Question: [Edited]
I am using ASP.NET MVC with EF 6.
On a Web page which shows all the information regarding customer Name and customer address. Now I want to filter records according to customer name or customer address.
Below is my logic to search the searchText in the customer table and Address Table but still it is only searching by customer Name only.

'''
public class Address
{
public int AdressID;
public string Street;
public string city;
public string Zip;
}
'''
'''
public class Customer
{
public int CustomerId;
public string CustomerName;
public string AdressId;
public int CustomerActive;
public virtual Address Address;
public virtual ICollection<Site> Sites;
}
'''
This is what I did in my controller.
'''
public AllCustomerList GetCustomersV2WithFilterAsync(FilterQuery fr)
{
var searchText = GetFilterForSearchText(fr, FilterType.SearchText);
this.DatabaseContext.DisableLazyLoading();
var totalCount = 0;
var customerQuery = this.DatabaseContext.Customers.AsNoTracking().Where(p =>
p.customerActive.HasValue && p.customerActive.Value)
.Include(p => p.Address)
.Include(p => p.ExternalSystemCustomerIntegrations)
.Include(p => p.Address1)
if (!string.IsNullOrEmpty(searchText))
{
//This query will search the string in customer table
customerQuery = customerQuery.Where(c => c.customerName.Contains(searchText));
//In this following code section the searchtext will be queried for customer address and customer Name
// searching according to customer Adress
customerQuery = customerQuery.Where(c =>
c.Address.street.Contains(searchText)
|| c.Address.street2.Contains(searchText)
|| c.Address.city.Contains(searchText)
|| c.Address.County.Contains(searchText)
|| c.Address.zip.Contains(searchText)
);
}
customerQuery = customerQuery.OrderByDescending(p => p.customerID);
totalCount = customerQuery.Count();
var customers = customerQuery.GetPaginatedData(fr.Offset, fr.RecordSet, totalCount > 0).ToList();
'''
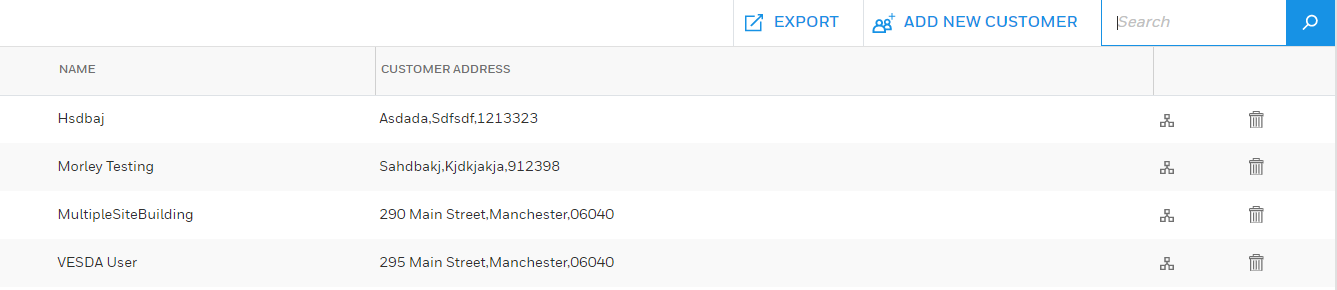
Answer: There are a couple of things to pay attention to here.
When you build a LINQ query, it is not executed until it is necessary that the data be realised.
Up until that point the query is retained as an expression that can be executed.
You can force the execution of a query in several ways, by '.ToList()' on the end of a query, for example.
The other thing is that in your code, your logic to search address details is after your customer name search. But importantly, . So in essence you would only find customers when the search text is contained in their name AND part of their address.
You could get around it in a couple of ways.
Either, combine the name and address queries:
'''
if (!string.IsNullOrEmpty(searchText))
{
customerQuery =
customerQuery.Where(c => c.customerName.Contains(searchText)
|| c.Address.street.Contains(searchText)
|| c.Address.street2.Contains(searchText)
|| c.Address.city.Contains(searchText)
|| c.Address.County.Contains(searchText)
|| c.Address.zip.Contains(searchText));
}
'''
Or generate two separate queries:
'''
if (!string.IsNullOrEmpty(searchText))
{
var customerNameQuery =
customerQuery.Where(c => c.customerName.Contains(searchText));
var customerAddressQuery =
customerQuery.Where(c => c.Address.street.Contains(searchText)
|| c.Address.street2.Contains(searchText)
|| c.Address.city.Contains(searchText)
|| c.Address.County.Contains(searchText)
|| c.Address.zip.Contains(searchText));
// ... use the new queries ...
}
'''